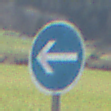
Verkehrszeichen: VorgeschriebeneFahrtrichtungHierLinks
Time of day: MorningAfternoon
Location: Outdoor (Nature)
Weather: PartlyCloudy
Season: NotSpecified
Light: Natural